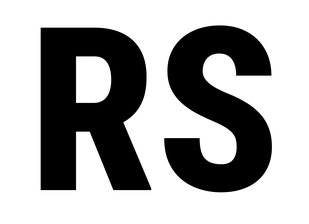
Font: Roboto_Condensed_ExtraBold